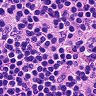
Metastatic tissue present: no